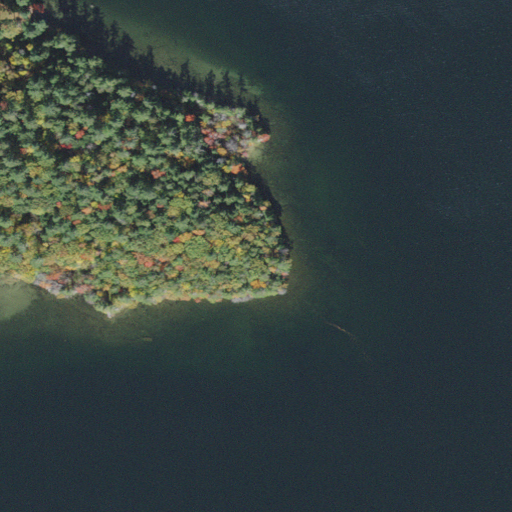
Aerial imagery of cape in New Hampshire named Farrar Point containing open water, evergreen forest, mixed forest, and herbaceous wetlands